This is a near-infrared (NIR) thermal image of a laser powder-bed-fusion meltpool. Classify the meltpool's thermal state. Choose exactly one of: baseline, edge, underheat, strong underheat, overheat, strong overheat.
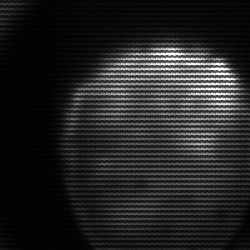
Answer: edge